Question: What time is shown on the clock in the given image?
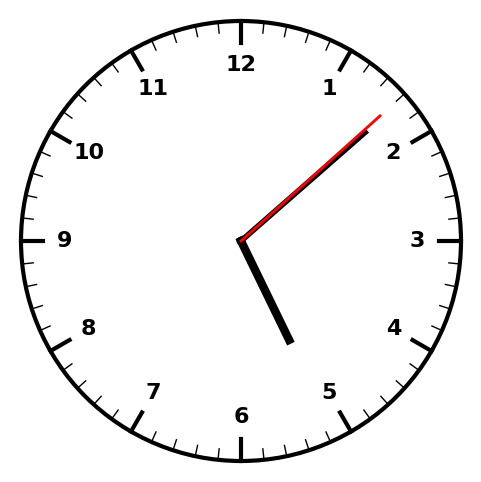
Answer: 05:08:08